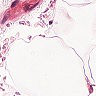
Metastatic tissue present: no